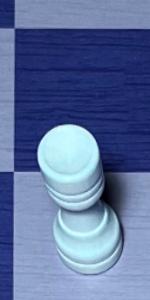
Label: Rook_White